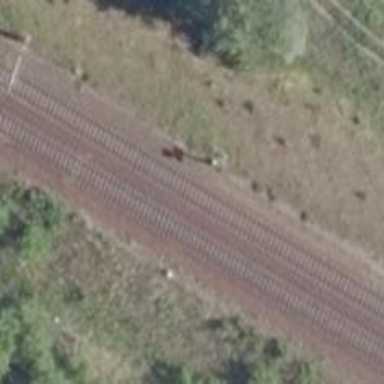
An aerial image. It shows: Rail on embankment with electrified contact lines.